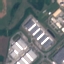
Land use / land cover class: Industrial